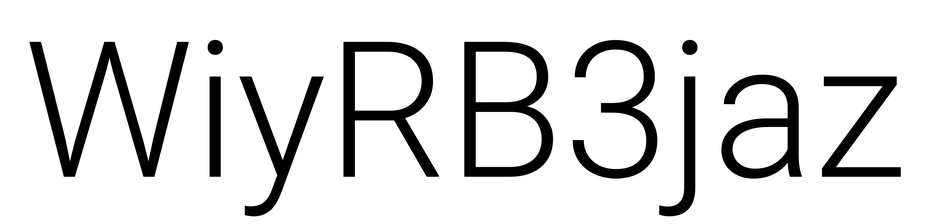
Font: Roboto_Light